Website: apple
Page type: billing-address
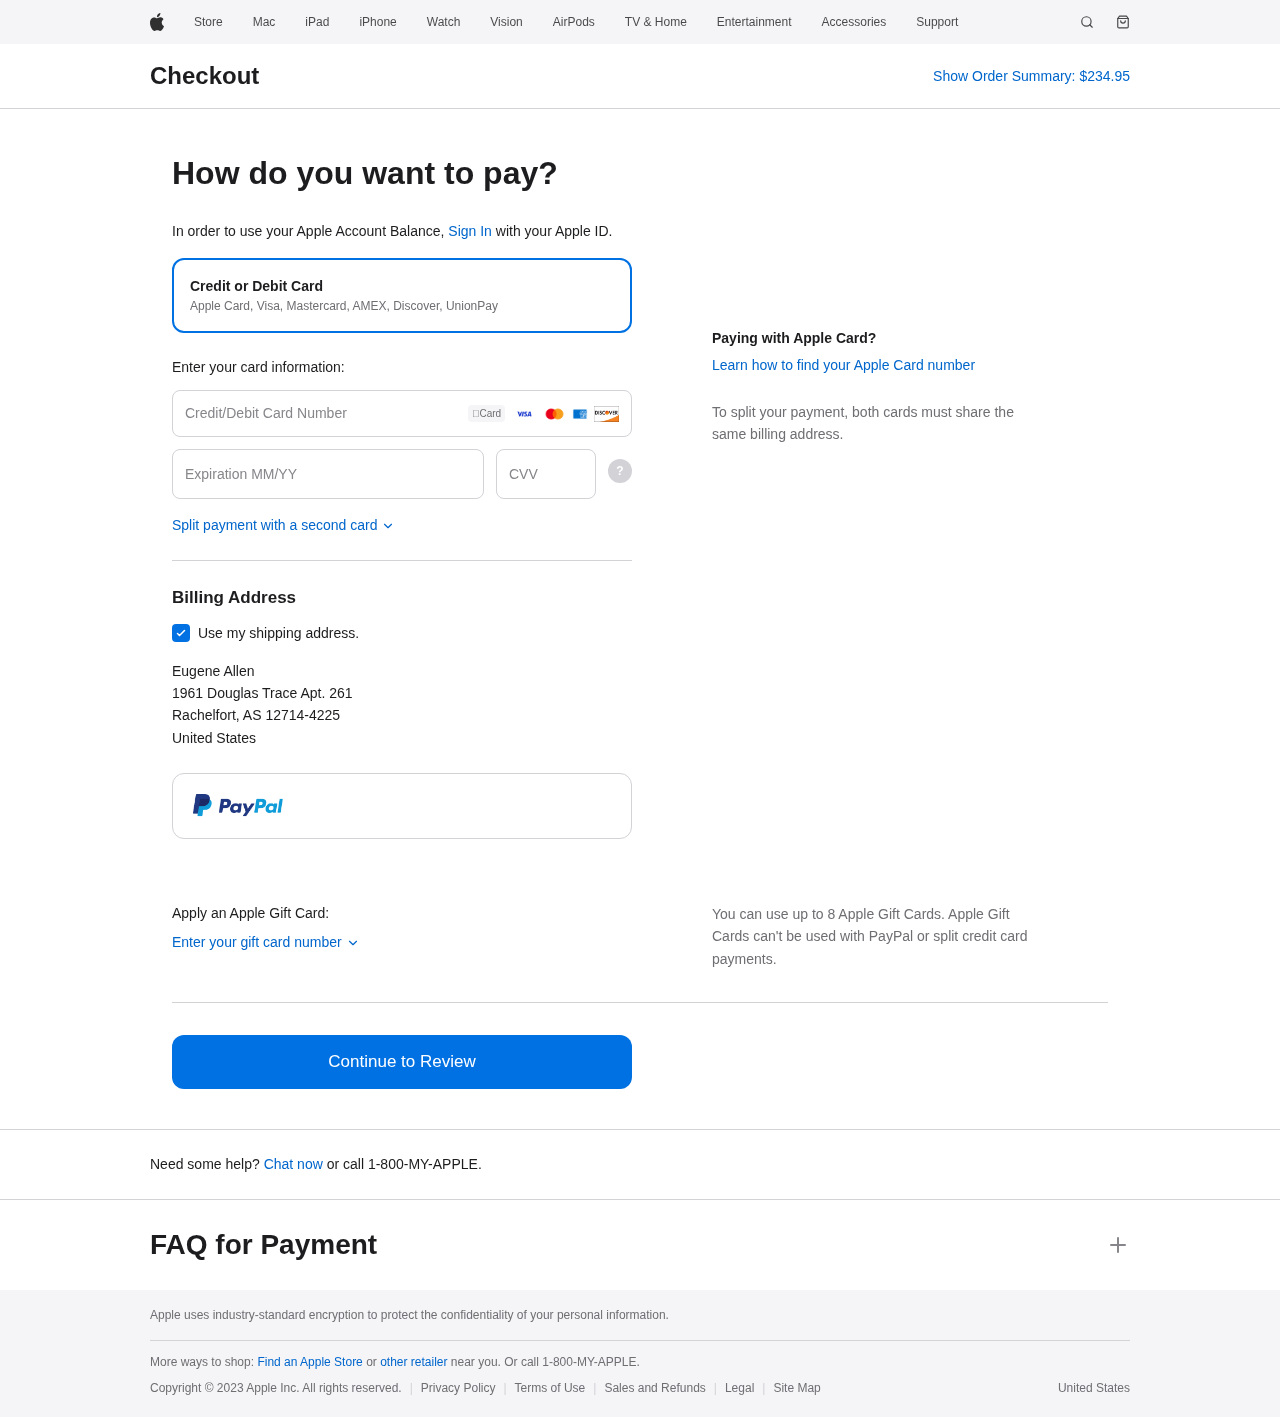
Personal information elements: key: PII_CARD_CVV
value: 4276
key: PII_CARD_EXPIRY
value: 05/27
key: PII_CARD_NUMBER
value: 3423 2105 7021 211
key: PII_CITY
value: Rachelfort
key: PII_COUNTRY
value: United States
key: PII_FULLNAME
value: Eugene Allen
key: PII_POSTCODE_FULL
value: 12714-4225
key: PII_STATE_ABBR
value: AS
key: PII_STREET
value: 1961 Douglas Trace Apt. 261
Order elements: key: ORDER_TOTAL
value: $234.95